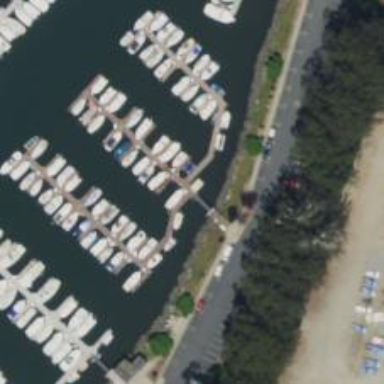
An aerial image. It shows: Pier with mooring facilities.